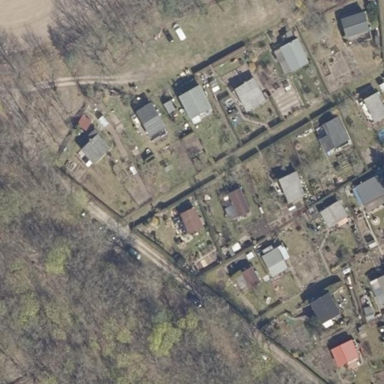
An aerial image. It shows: Allotments area.